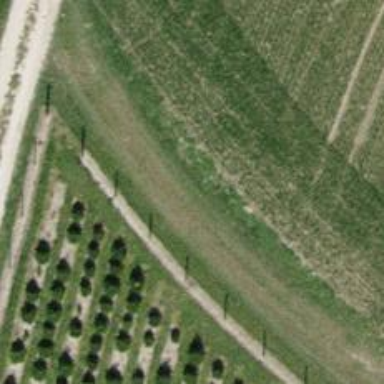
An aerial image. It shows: Grass track with grade 5 tracktype.